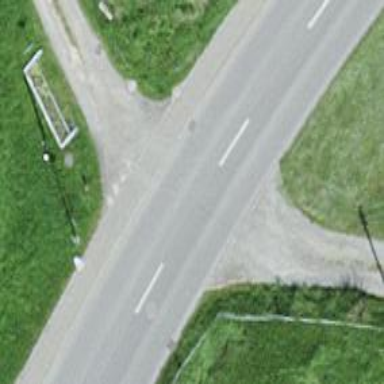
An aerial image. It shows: Unmarked crossing on the road.